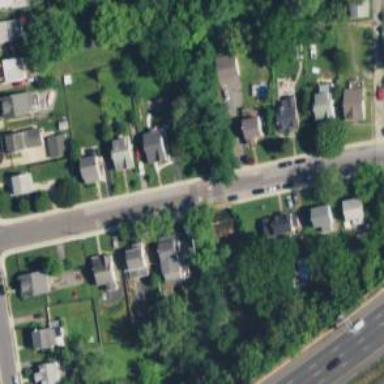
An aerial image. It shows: Residential road with asphalt surface crossing over box culvert bridge.